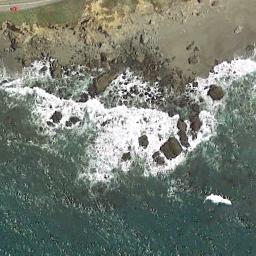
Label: beach